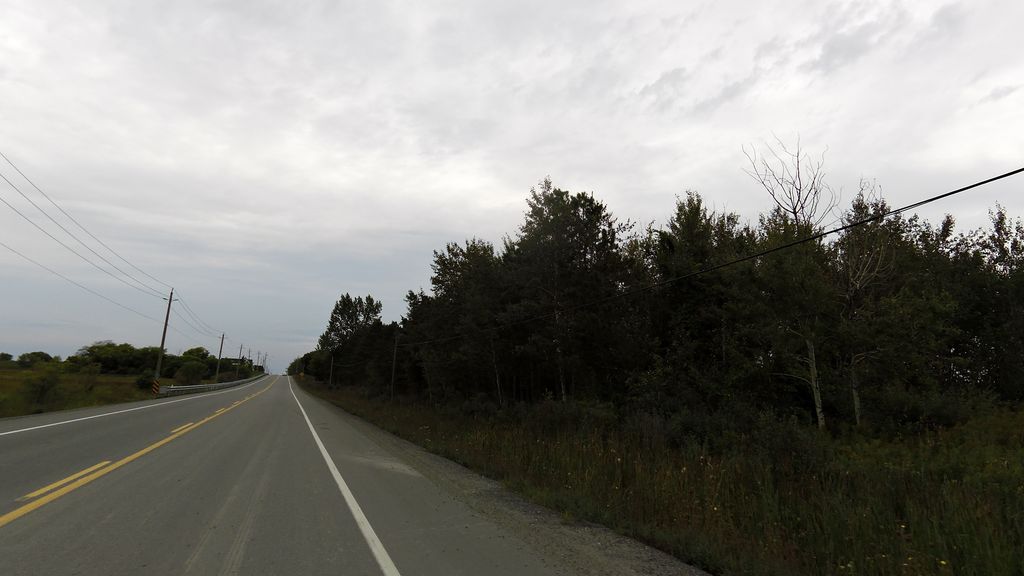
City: ottawa-gatineau